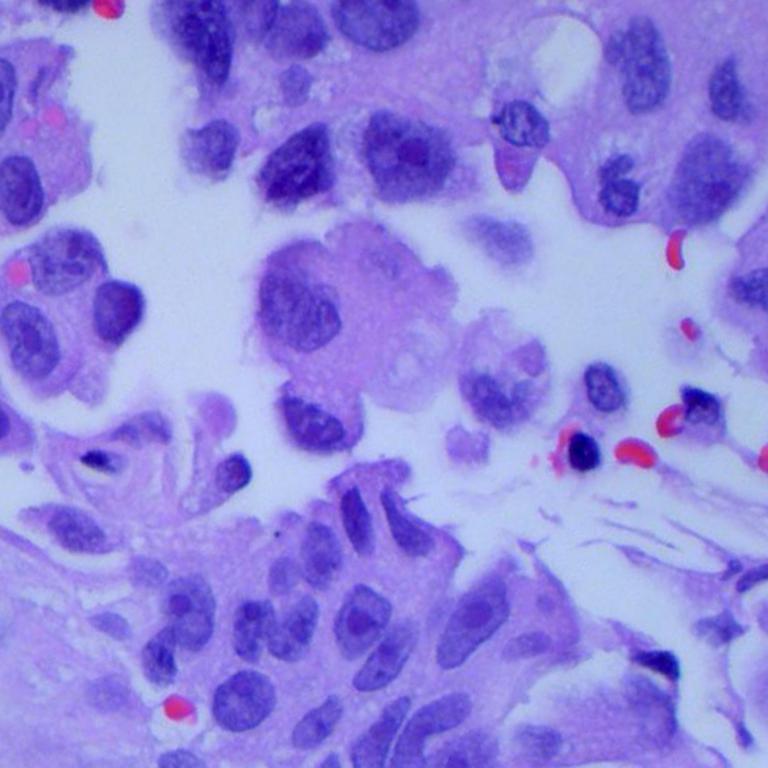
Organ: lung
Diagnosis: adenocarcinomas